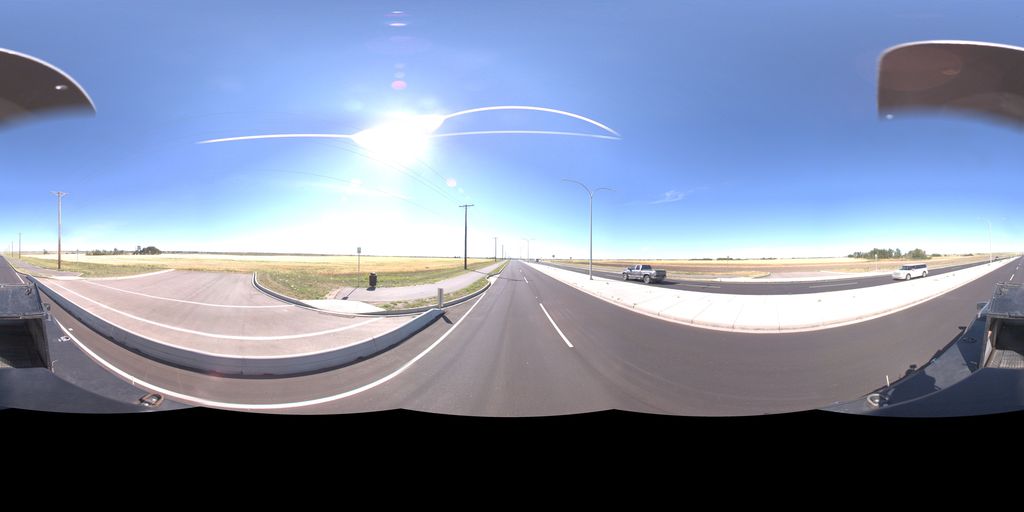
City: saskatoon